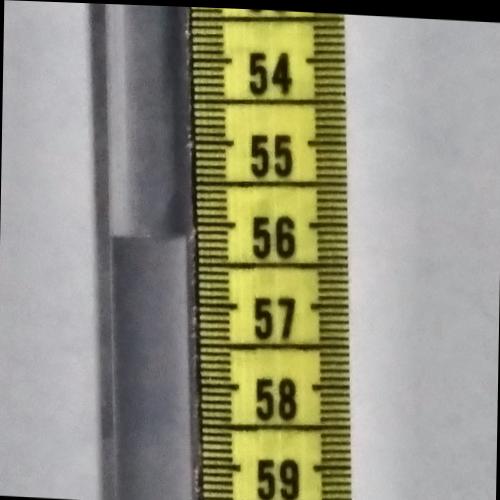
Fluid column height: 56.2 cm